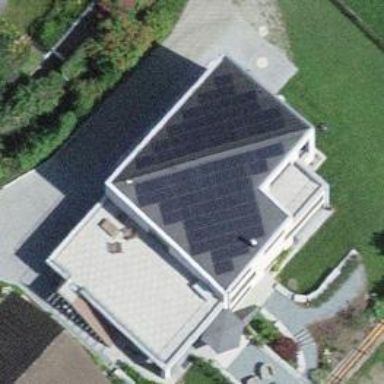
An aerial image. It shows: Solar power generator using photovoltaic method with solar photovoltaic panel types.